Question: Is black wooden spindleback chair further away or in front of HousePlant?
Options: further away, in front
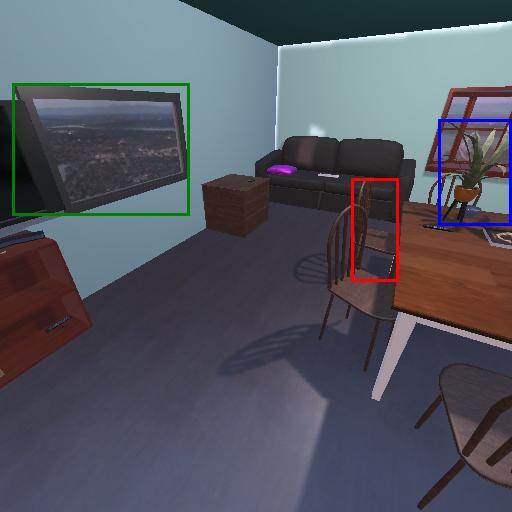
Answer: further away